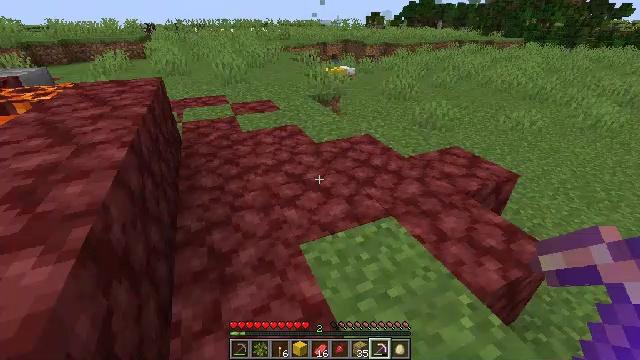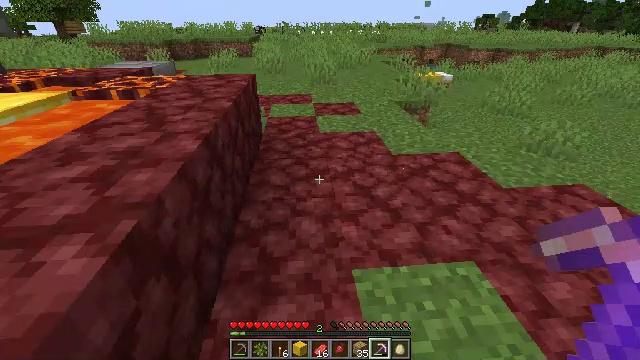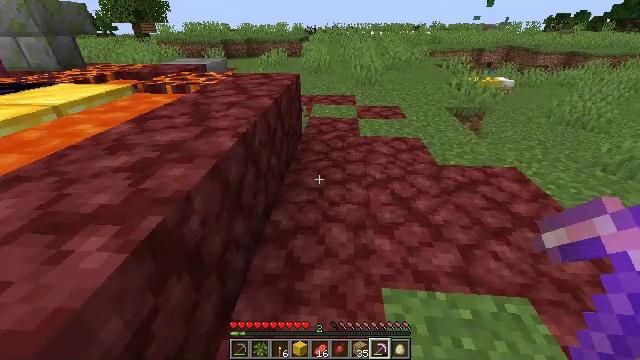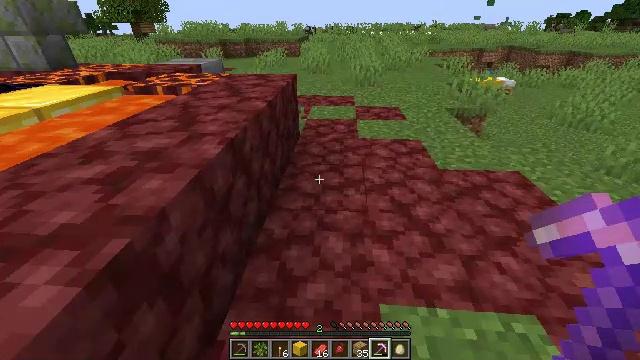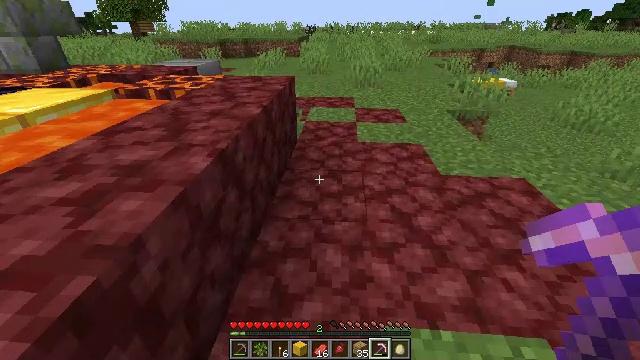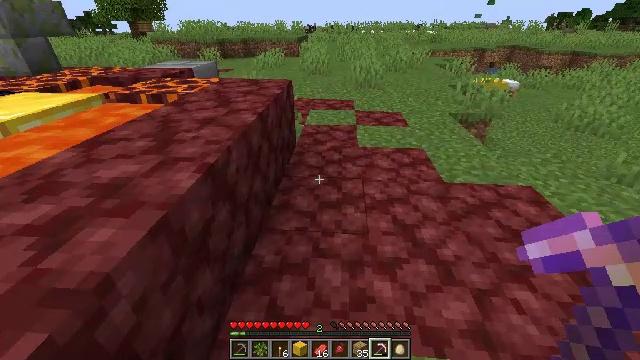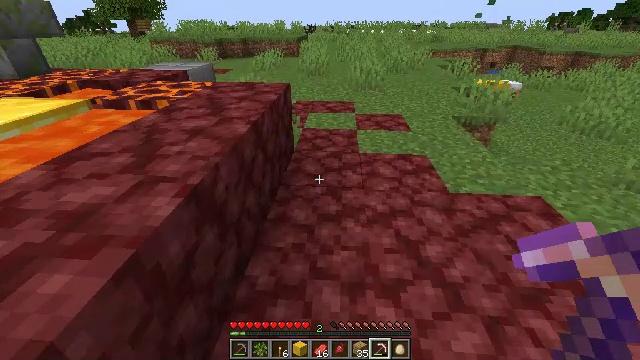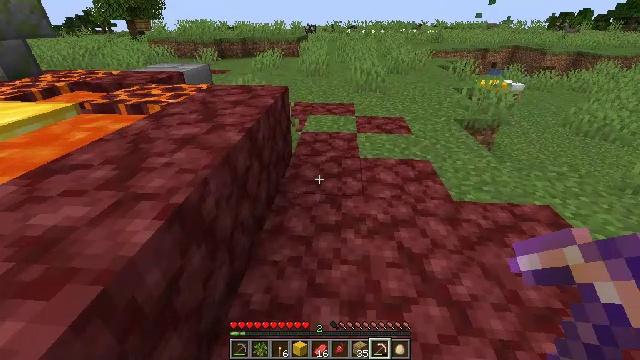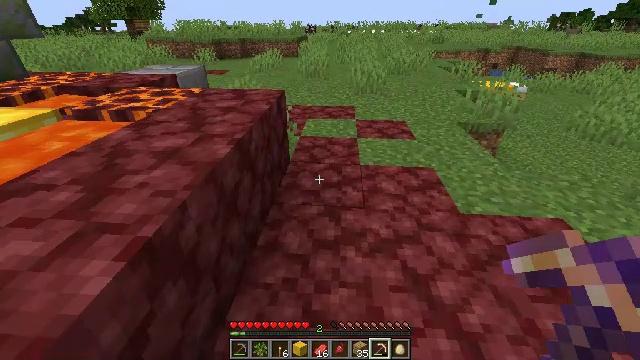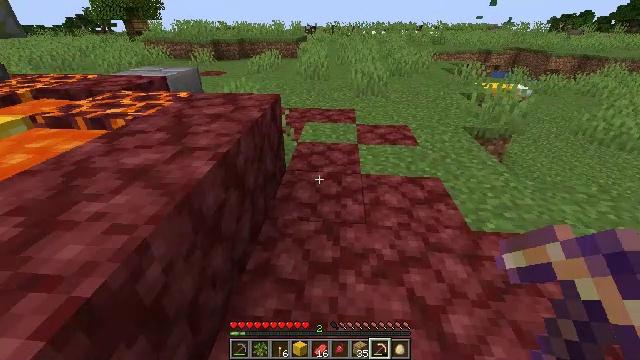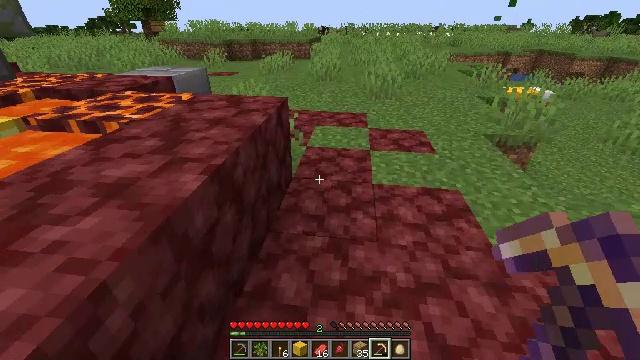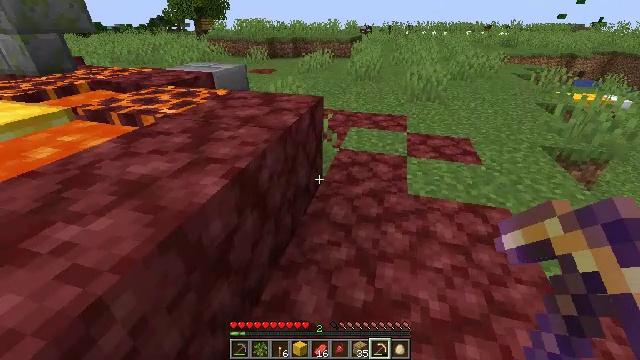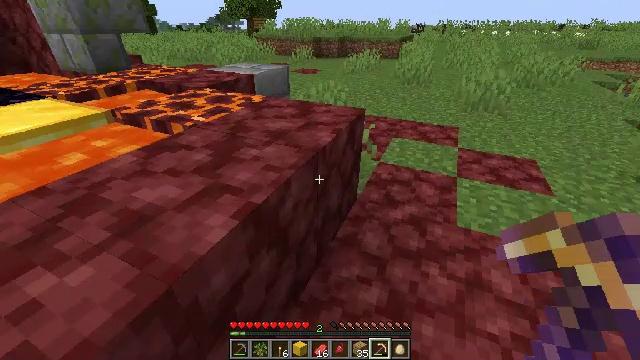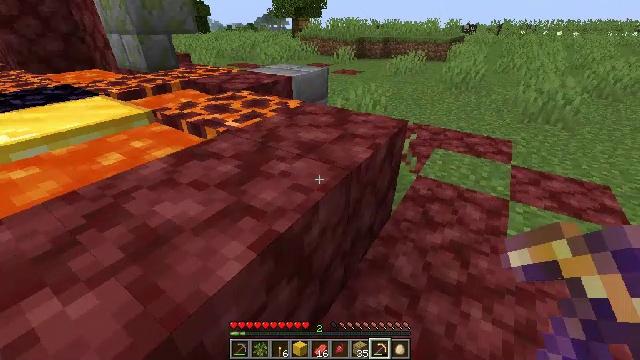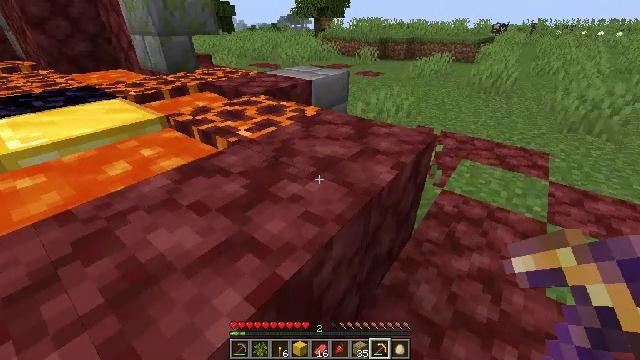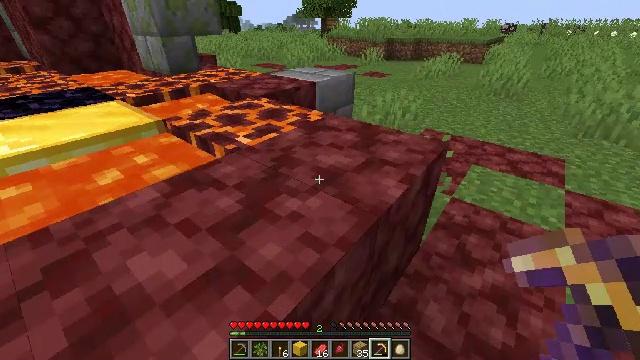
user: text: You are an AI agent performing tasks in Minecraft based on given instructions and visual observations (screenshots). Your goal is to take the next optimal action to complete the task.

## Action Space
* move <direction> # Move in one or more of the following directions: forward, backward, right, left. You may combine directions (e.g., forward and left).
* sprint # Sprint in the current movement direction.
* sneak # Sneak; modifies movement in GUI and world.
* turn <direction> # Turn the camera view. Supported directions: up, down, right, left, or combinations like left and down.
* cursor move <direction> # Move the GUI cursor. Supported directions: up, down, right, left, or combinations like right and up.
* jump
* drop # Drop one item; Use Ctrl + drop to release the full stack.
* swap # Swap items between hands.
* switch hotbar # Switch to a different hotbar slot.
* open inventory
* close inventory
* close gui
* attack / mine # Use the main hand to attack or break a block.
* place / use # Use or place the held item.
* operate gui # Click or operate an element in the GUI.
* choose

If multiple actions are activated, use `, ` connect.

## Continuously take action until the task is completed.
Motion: motion action
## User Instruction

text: Gather the magma block using a pickaxe.
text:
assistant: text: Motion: move forward, turn left
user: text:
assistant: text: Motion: move forward, turn left
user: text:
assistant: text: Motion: no_op
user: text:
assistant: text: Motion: move forward
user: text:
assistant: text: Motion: move forward
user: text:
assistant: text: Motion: move forward
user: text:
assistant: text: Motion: move forward
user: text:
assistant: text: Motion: move forward
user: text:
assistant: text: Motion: move forward
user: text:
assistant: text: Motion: move forward, turn left
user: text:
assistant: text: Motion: move forward, turn left
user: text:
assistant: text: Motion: move forward, turn left
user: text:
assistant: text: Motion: move forward, turn left
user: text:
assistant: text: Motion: move forward, turn left
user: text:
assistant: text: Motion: turn left
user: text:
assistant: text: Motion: no_op
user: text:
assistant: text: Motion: no_op
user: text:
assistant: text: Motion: turn left
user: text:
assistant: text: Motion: turn left
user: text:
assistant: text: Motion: turn left
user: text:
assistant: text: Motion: turn left
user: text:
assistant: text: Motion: no_op
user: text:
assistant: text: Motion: no_op
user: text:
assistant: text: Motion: move forward
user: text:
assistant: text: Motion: move forward
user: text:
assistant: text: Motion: move forward, turn right
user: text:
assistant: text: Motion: move forward, turn right, jump
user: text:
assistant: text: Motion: move forward, turn right, jump
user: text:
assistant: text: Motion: move forward, turn right, jump
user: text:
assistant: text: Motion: move forward, turn right, jump